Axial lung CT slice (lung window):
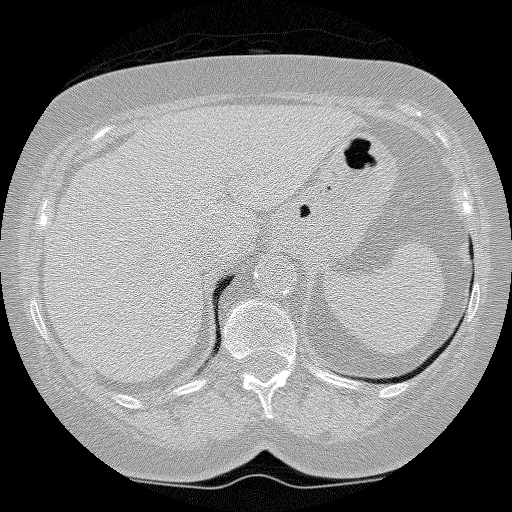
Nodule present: no